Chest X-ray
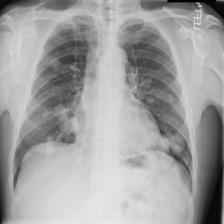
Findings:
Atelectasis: negative
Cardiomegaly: negative
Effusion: negative
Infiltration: negative
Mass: negative
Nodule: positive
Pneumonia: negative
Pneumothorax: negative
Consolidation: negative
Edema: negative
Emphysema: negative
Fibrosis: negative
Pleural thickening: negative
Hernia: negative